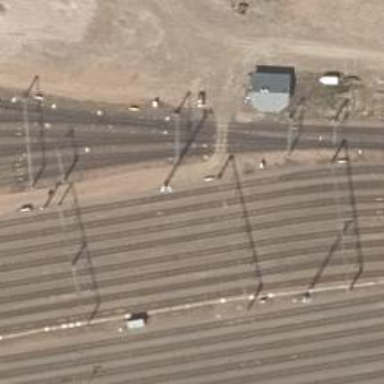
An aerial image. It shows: Rail yard with electrified contact lines for the trains.